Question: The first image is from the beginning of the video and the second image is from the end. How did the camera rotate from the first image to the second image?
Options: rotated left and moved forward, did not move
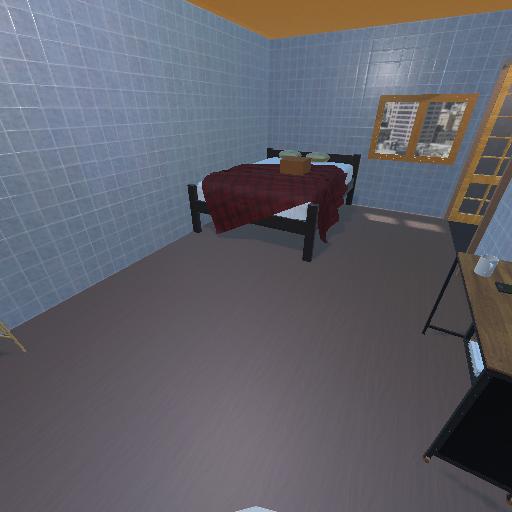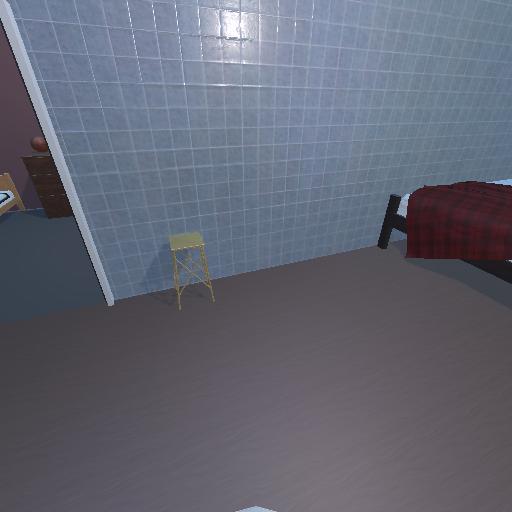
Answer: rotated left and moved forward